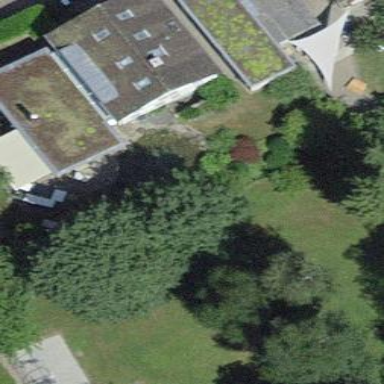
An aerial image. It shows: Building with tile roof.